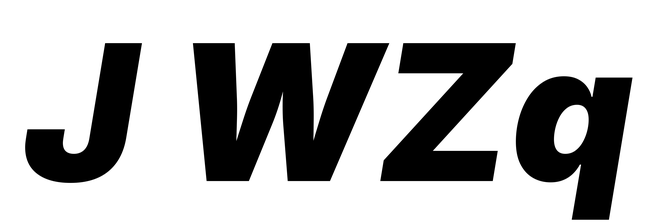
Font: Inter-Italic_Black_Italic